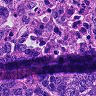
Metastatic tissue present: yes